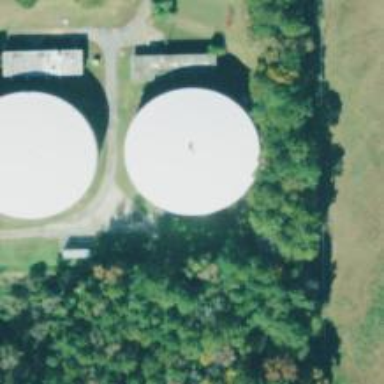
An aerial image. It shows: Storage tank building.